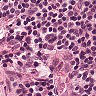
Metastatic tissue present: no